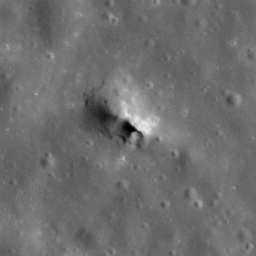
Pit: Copernicus 13a
Host crater: Copernicus
Host type: impact_melt
Lunar coordinates: latitude 10.186, longitude 339.873